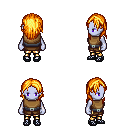
a pixel art fantasy rpg character, female body template, dark elf, purple skin, leather chest armor, gold greaves, light blonde long hairstyle, ghillies, four views (front, back, left, right), 2x2 character sprite sheet, small pixel art, hard edges, no anti-aliasing